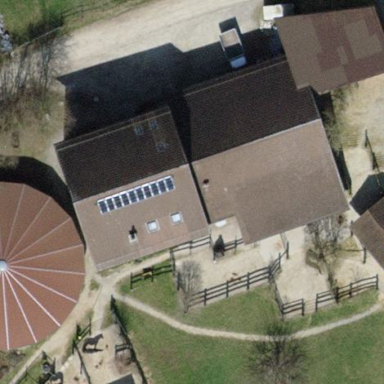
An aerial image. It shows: Farm building with gabled roof.